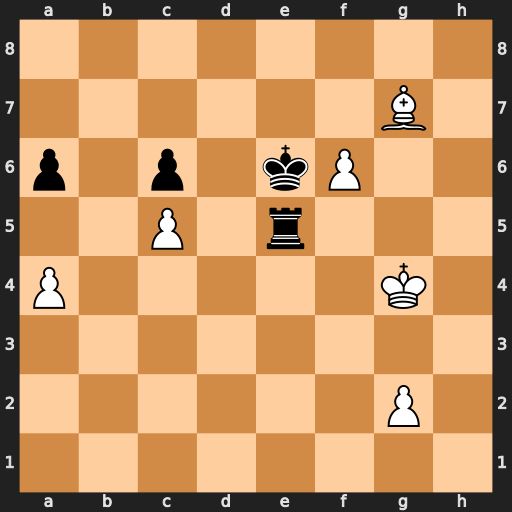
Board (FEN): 8/6B1/p1p1kP2/2P1r3/P5K1/8/6P1/8
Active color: w
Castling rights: -
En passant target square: -
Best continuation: f7 Re4+ Kf3